Field crop: maize
Growth stage: 2
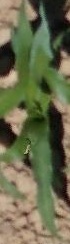
Species: maize